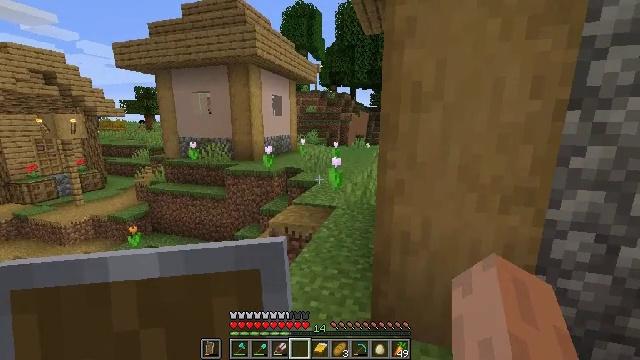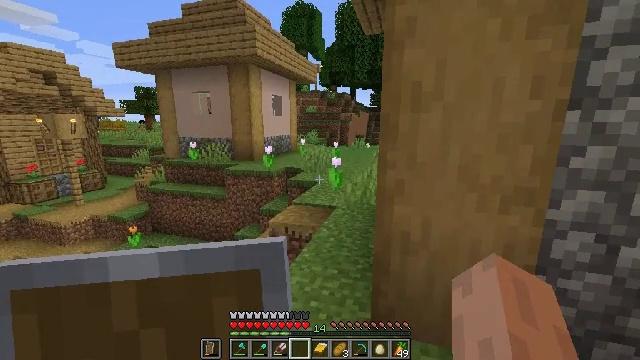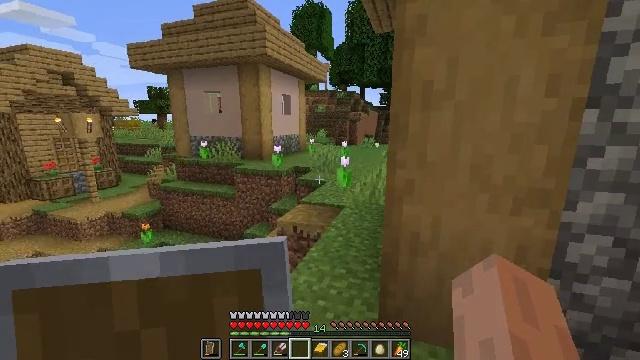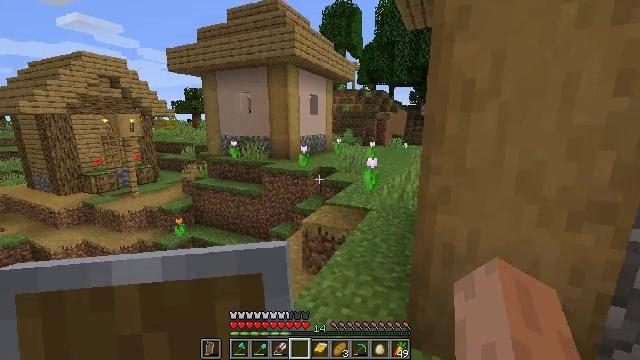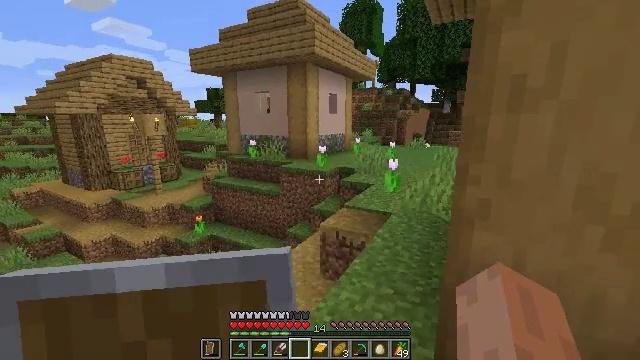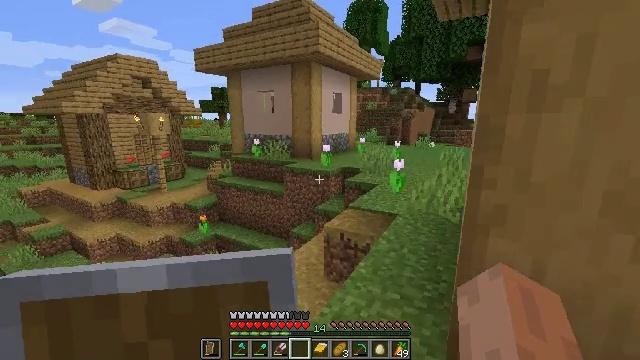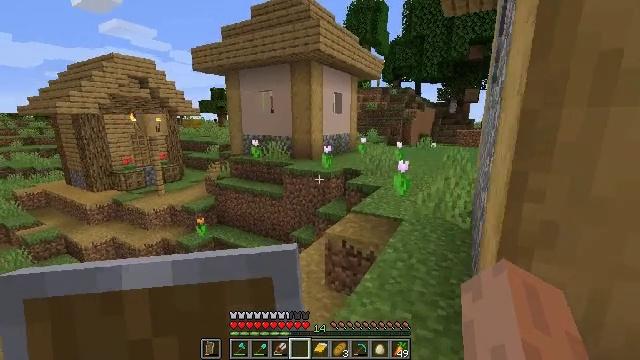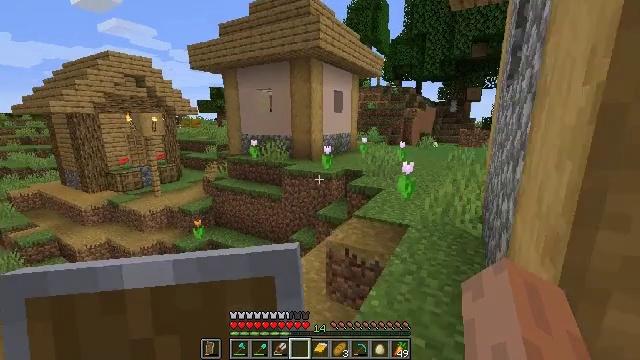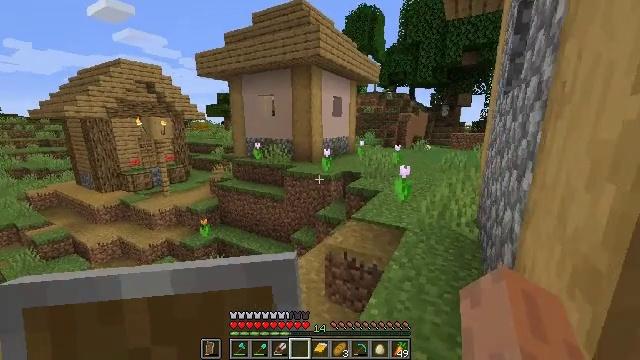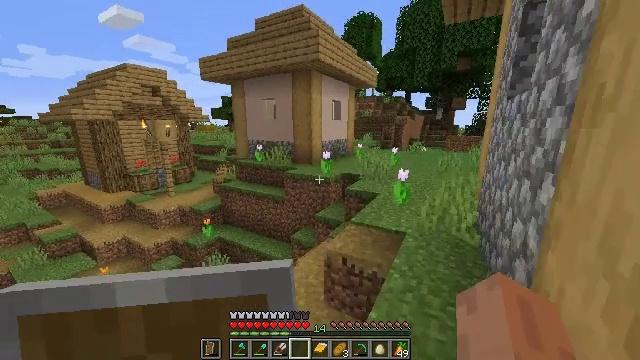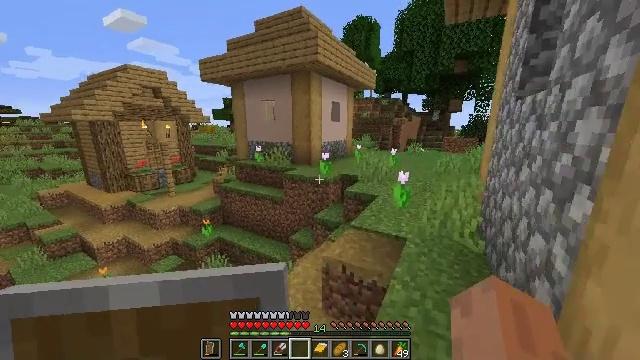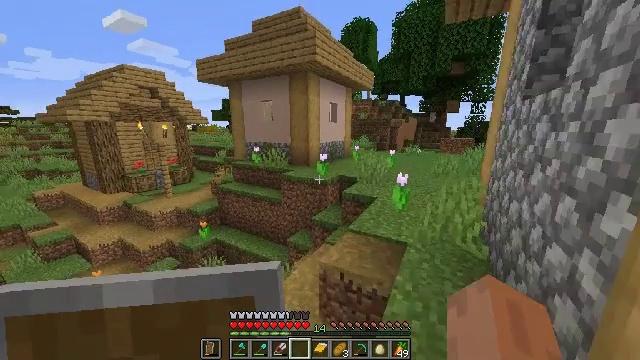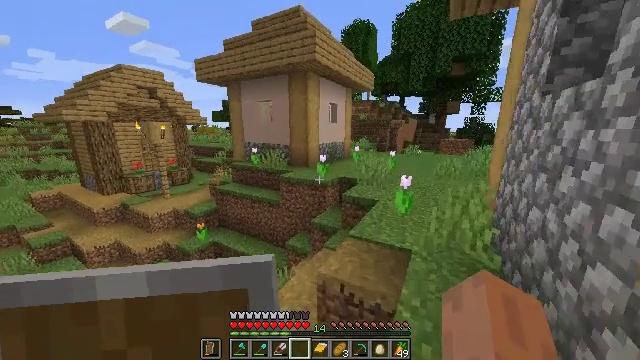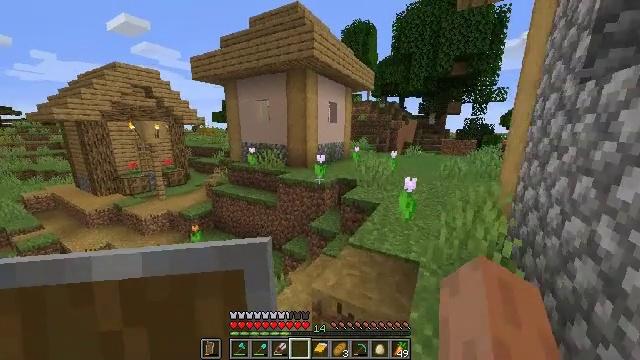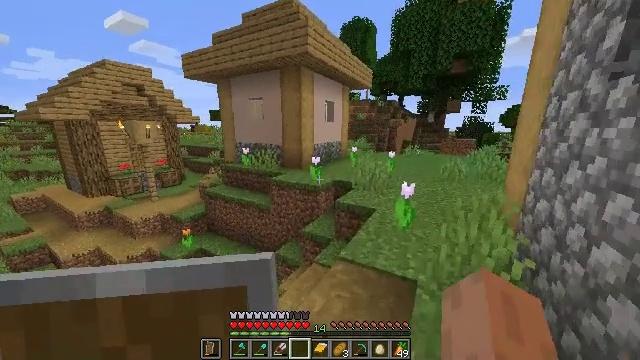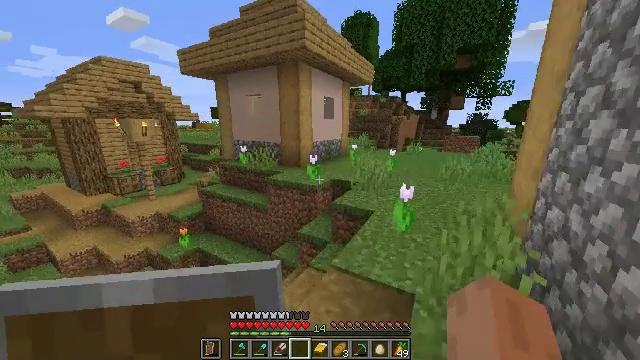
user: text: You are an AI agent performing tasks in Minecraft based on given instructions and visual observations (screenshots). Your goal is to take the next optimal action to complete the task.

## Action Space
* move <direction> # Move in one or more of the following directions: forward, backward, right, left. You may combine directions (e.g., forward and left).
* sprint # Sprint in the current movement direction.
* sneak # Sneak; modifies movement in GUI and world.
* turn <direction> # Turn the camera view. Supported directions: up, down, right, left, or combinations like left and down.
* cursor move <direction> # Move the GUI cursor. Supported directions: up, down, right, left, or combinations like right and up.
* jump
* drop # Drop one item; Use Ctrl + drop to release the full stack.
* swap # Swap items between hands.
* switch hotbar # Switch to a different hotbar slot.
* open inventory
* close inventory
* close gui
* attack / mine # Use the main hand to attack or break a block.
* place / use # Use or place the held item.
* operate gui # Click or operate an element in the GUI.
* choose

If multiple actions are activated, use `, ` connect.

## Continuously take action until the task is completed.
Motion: motion action
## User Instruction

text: Dig white terracotta from a structure.
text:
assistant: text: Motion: no_op
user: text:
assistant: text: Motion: turn left
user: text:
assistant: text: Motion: move forward, turn left
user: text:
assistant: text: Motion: move forward, turn left
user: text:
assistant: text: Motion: move forward
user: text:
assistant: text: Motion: move forward
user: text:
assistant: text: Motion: move forward, sprint
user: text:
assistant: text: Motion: move forward, sprint
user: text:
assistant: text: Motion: move forward, sprint
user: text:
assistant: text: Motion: move forward, sprint
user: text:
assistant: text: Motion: move forward, sprint
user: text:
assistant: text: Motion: move forward, sprint
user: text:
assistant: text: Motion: move forward and move right, sprint
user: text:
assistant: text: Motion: move forward and move right, sprint
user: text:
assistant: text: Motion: move forward and move right, sprint
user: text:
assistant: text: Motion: move forward and move right, sprint, turn left and down
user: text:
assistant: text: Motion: move forward and move right, sprint, turn left, jump
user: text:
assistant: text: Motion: move forward and move right, sprint, turn left, jump
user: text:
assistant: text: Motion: move forward and move right, sprint, jump
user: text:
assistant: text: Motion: move forward and move right, sprint, turn left, jump
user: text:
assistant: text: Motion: move forward and move right, sprint, turn left, jump
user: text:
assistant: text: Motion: move forward and move right, sprint, jump
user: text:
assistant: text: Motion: move forward and move right, sprint
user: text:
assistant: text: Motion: move forward, sprint
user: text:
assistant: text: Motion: move forward, sprint
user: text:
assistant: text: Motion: move forward, sprint
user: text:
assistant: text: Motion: move forward, sprint
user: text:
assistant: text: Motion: move forward, sprint
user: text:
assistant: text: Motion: move forward, sprint, jump
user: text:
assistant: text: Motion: move forward, sprint, turn left and up, jump